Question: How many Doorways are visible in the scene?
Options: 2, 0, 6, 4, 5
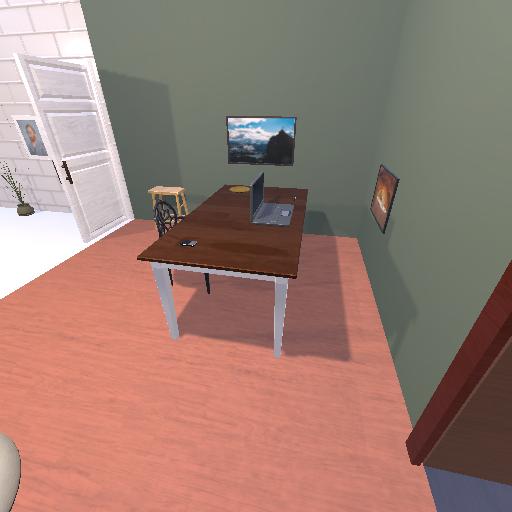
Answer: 2